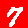
Digit: 7